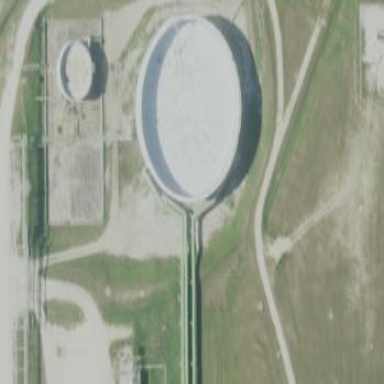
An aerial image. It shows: Storage tank created as man-made structure.